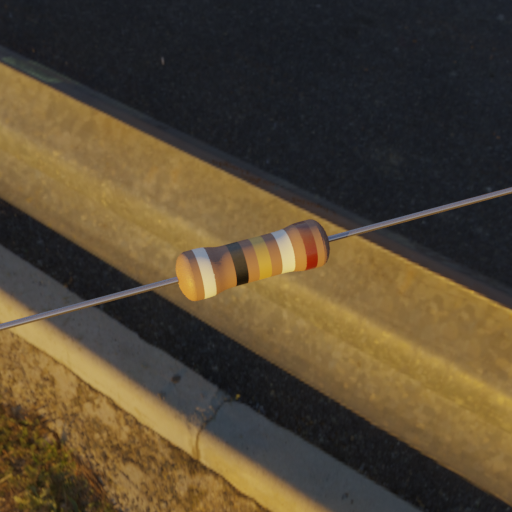
Resistor colour bands (in order): white, black, gold, white, brown